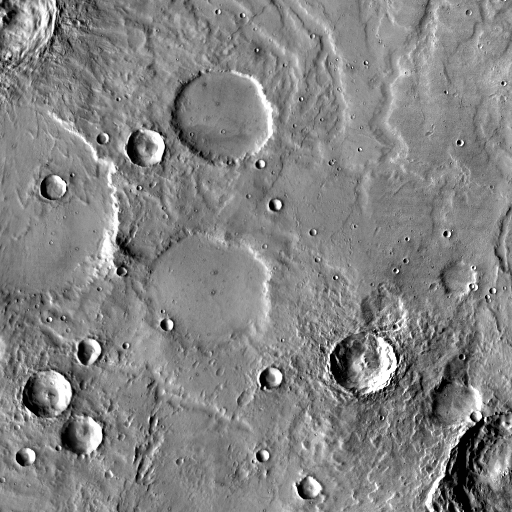
Crater classes present: Background, Other, Layered, Buried, Secondary